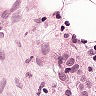
Metastatic tissue present: yes